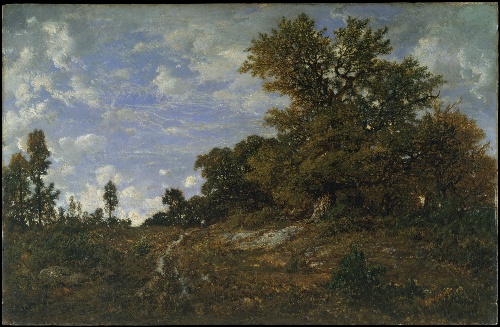
Title: The Edge of the Woods at Monts-Girard, Fontainebleau Forest
Artist: Théodore Rousseau
Artist bio: French, Paris 1812–1867 Barbizon
Date: 1852–54
Object type: Painting
Classification: Paintings
Medium: Oil on wood
Dimensions: 31 1/2 x 48 in. (80 x 121.9 cm)
Department: European Paintings
Credit line: Catharine Lorillard Wolfe Collection, Wolfe Fund, 1896
Accession year: 1896
Repository: Metropolitan Museum of Art, New York, NY
Tags: Forests|Landscapes